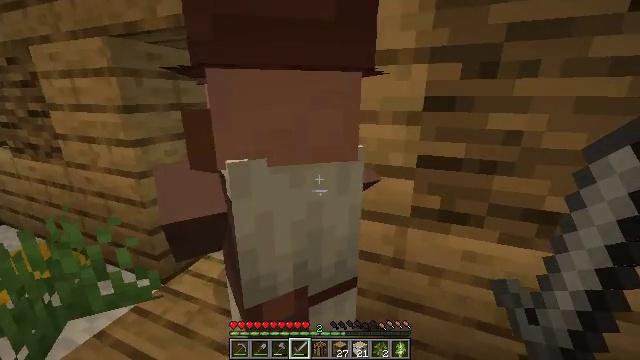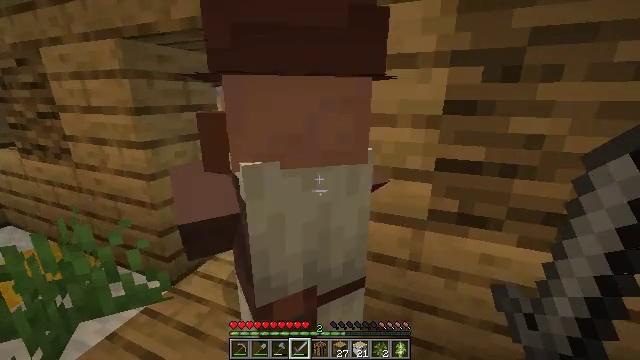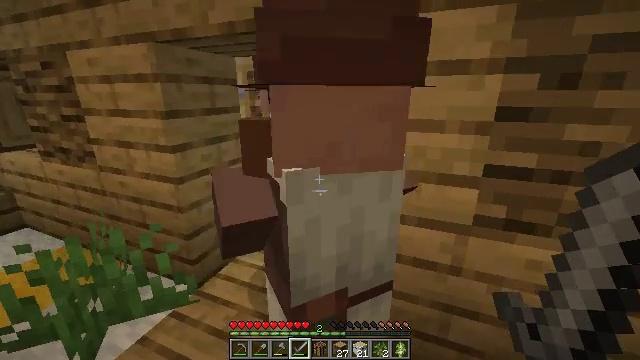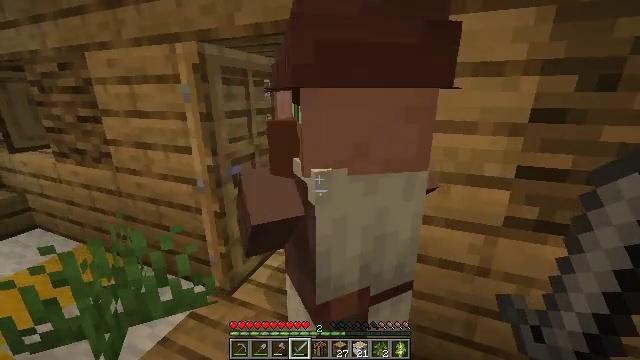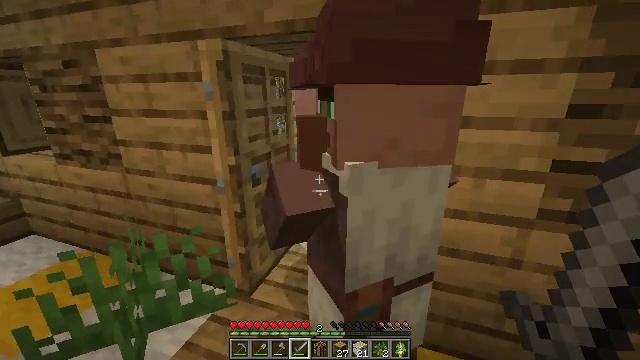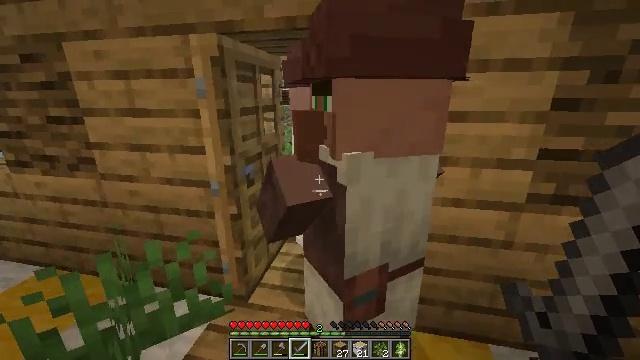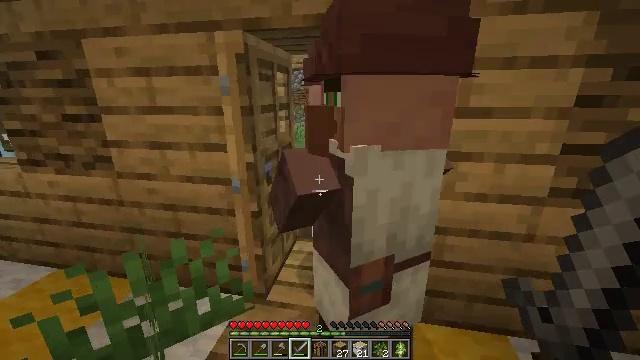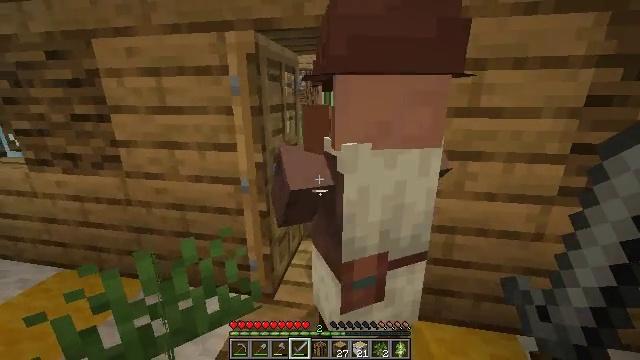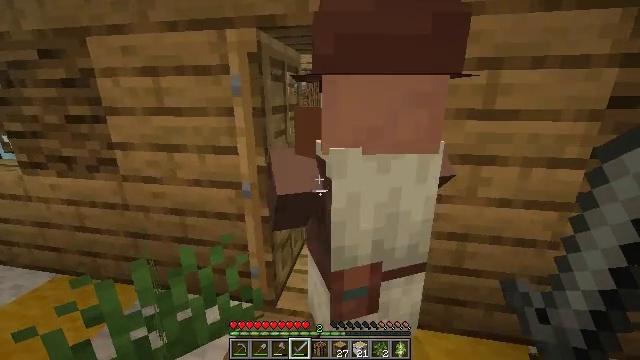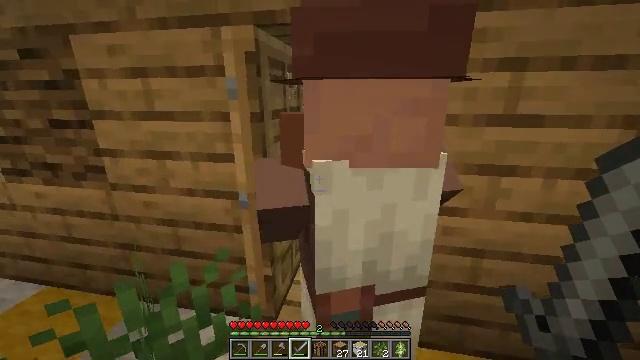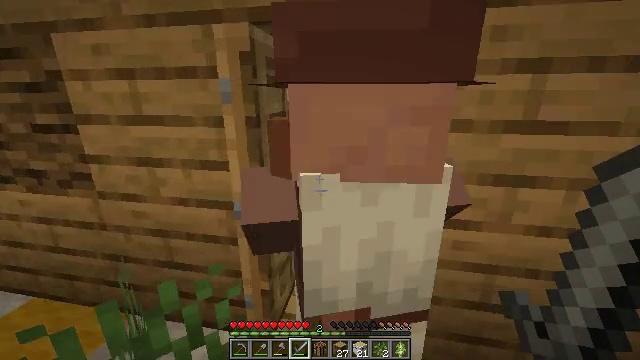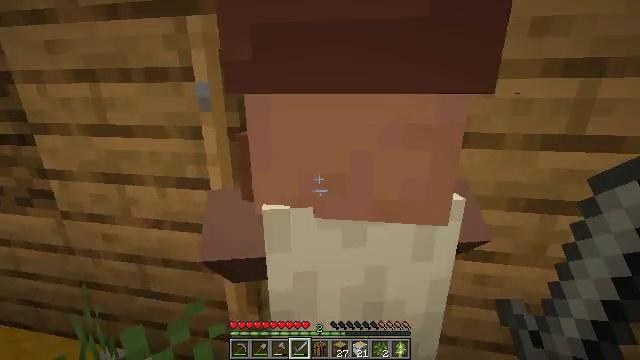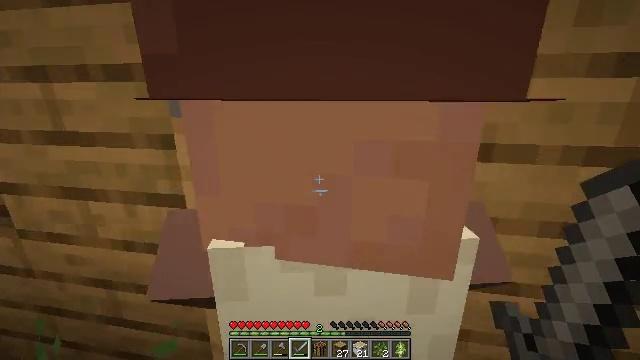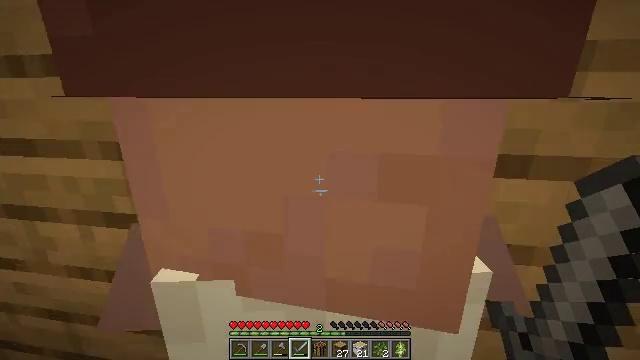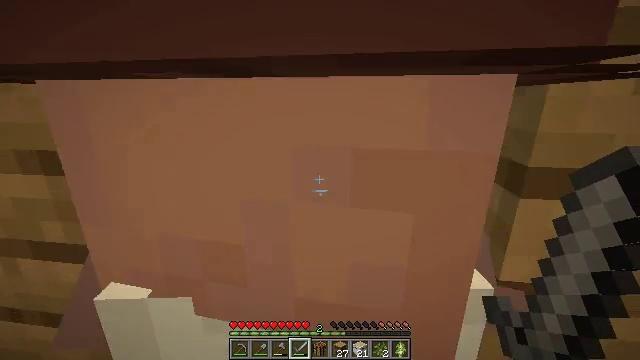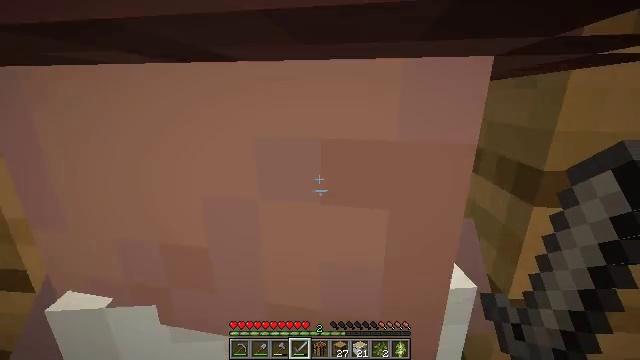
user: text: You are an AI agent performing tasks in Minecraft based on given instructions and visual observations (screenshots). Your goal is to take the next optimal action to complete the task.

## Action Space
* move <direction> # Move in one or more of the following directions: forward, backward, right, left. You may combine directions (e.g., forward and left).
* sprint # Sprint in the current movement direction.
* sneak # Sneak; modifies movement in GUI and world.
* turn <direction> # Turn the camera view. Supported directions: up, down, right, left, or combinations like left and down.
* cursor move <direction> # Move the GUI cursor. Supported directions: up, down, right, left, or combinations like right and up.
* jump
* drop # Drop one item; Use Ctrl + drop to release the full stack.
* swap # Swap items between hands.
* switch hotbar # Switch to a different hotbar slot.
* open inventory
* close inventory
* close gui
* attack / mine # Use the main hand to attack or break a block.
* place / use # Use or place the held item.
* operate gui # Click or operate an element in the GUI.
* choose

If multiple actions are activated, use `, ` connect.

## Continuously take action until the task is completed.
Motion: motion action
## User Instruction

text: Mine the yellow bed to pick it up.
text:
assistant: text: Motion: move left
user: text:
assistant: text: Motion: move left
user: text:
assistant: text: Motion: move left
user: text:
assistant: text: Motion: move left, turn right
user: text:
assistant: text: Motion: move left, turn right
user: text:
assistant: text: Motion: turn right
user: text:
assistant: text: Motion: no_op
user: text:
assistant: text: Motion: move forward
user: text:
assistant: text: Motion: move forward
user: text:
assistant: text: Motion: move forward
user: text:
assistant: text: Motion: move forward
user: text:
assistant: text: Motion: move forward
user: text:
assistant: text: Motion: move forward
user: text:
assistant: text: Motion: move forward, turn right
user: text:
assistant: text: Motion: move forward, turn right
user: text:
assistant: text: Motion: move forward, turn right
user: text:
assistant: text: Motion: move forward, turn right
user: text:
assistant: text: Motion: move forward, turn right
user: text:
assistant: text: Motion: move forward, turn right
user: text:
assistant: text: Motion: move forward
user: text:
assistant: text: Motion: move forward
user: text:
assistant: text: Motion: move forward
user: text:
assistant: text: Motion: move forward
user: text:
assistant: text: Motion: move forward
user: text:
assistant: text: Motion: move forward
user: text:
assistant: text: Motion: move forward, turn right
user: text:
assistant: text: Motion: move forward
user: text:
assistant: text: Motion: move forward
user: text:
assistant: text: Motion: move forward
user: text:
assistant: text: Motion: move forward